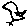
Label: bird